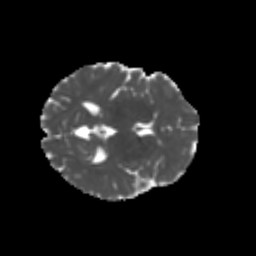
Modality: MD
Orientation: axial
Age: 21
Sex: female
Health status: healthy